Aerial crown-view tile of a tropical tree (Barro Colorado Island, Panama), acquired 20240716:
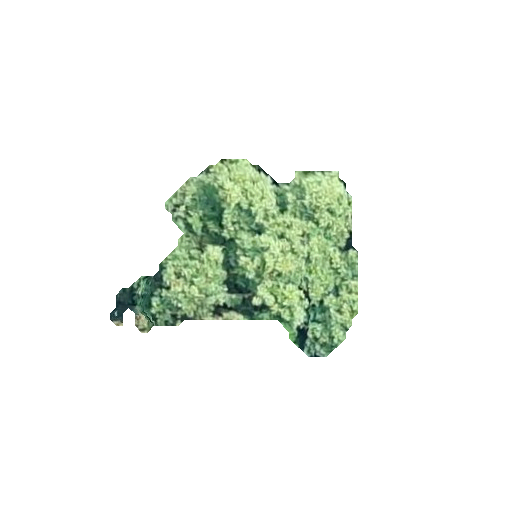
Species: Alseis blackiana
GBIF accepted scientific name: Alseis blackiana
Crown area: 48.252 m²